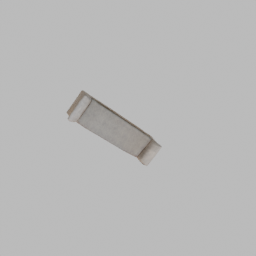
Label: furniture